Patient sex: M
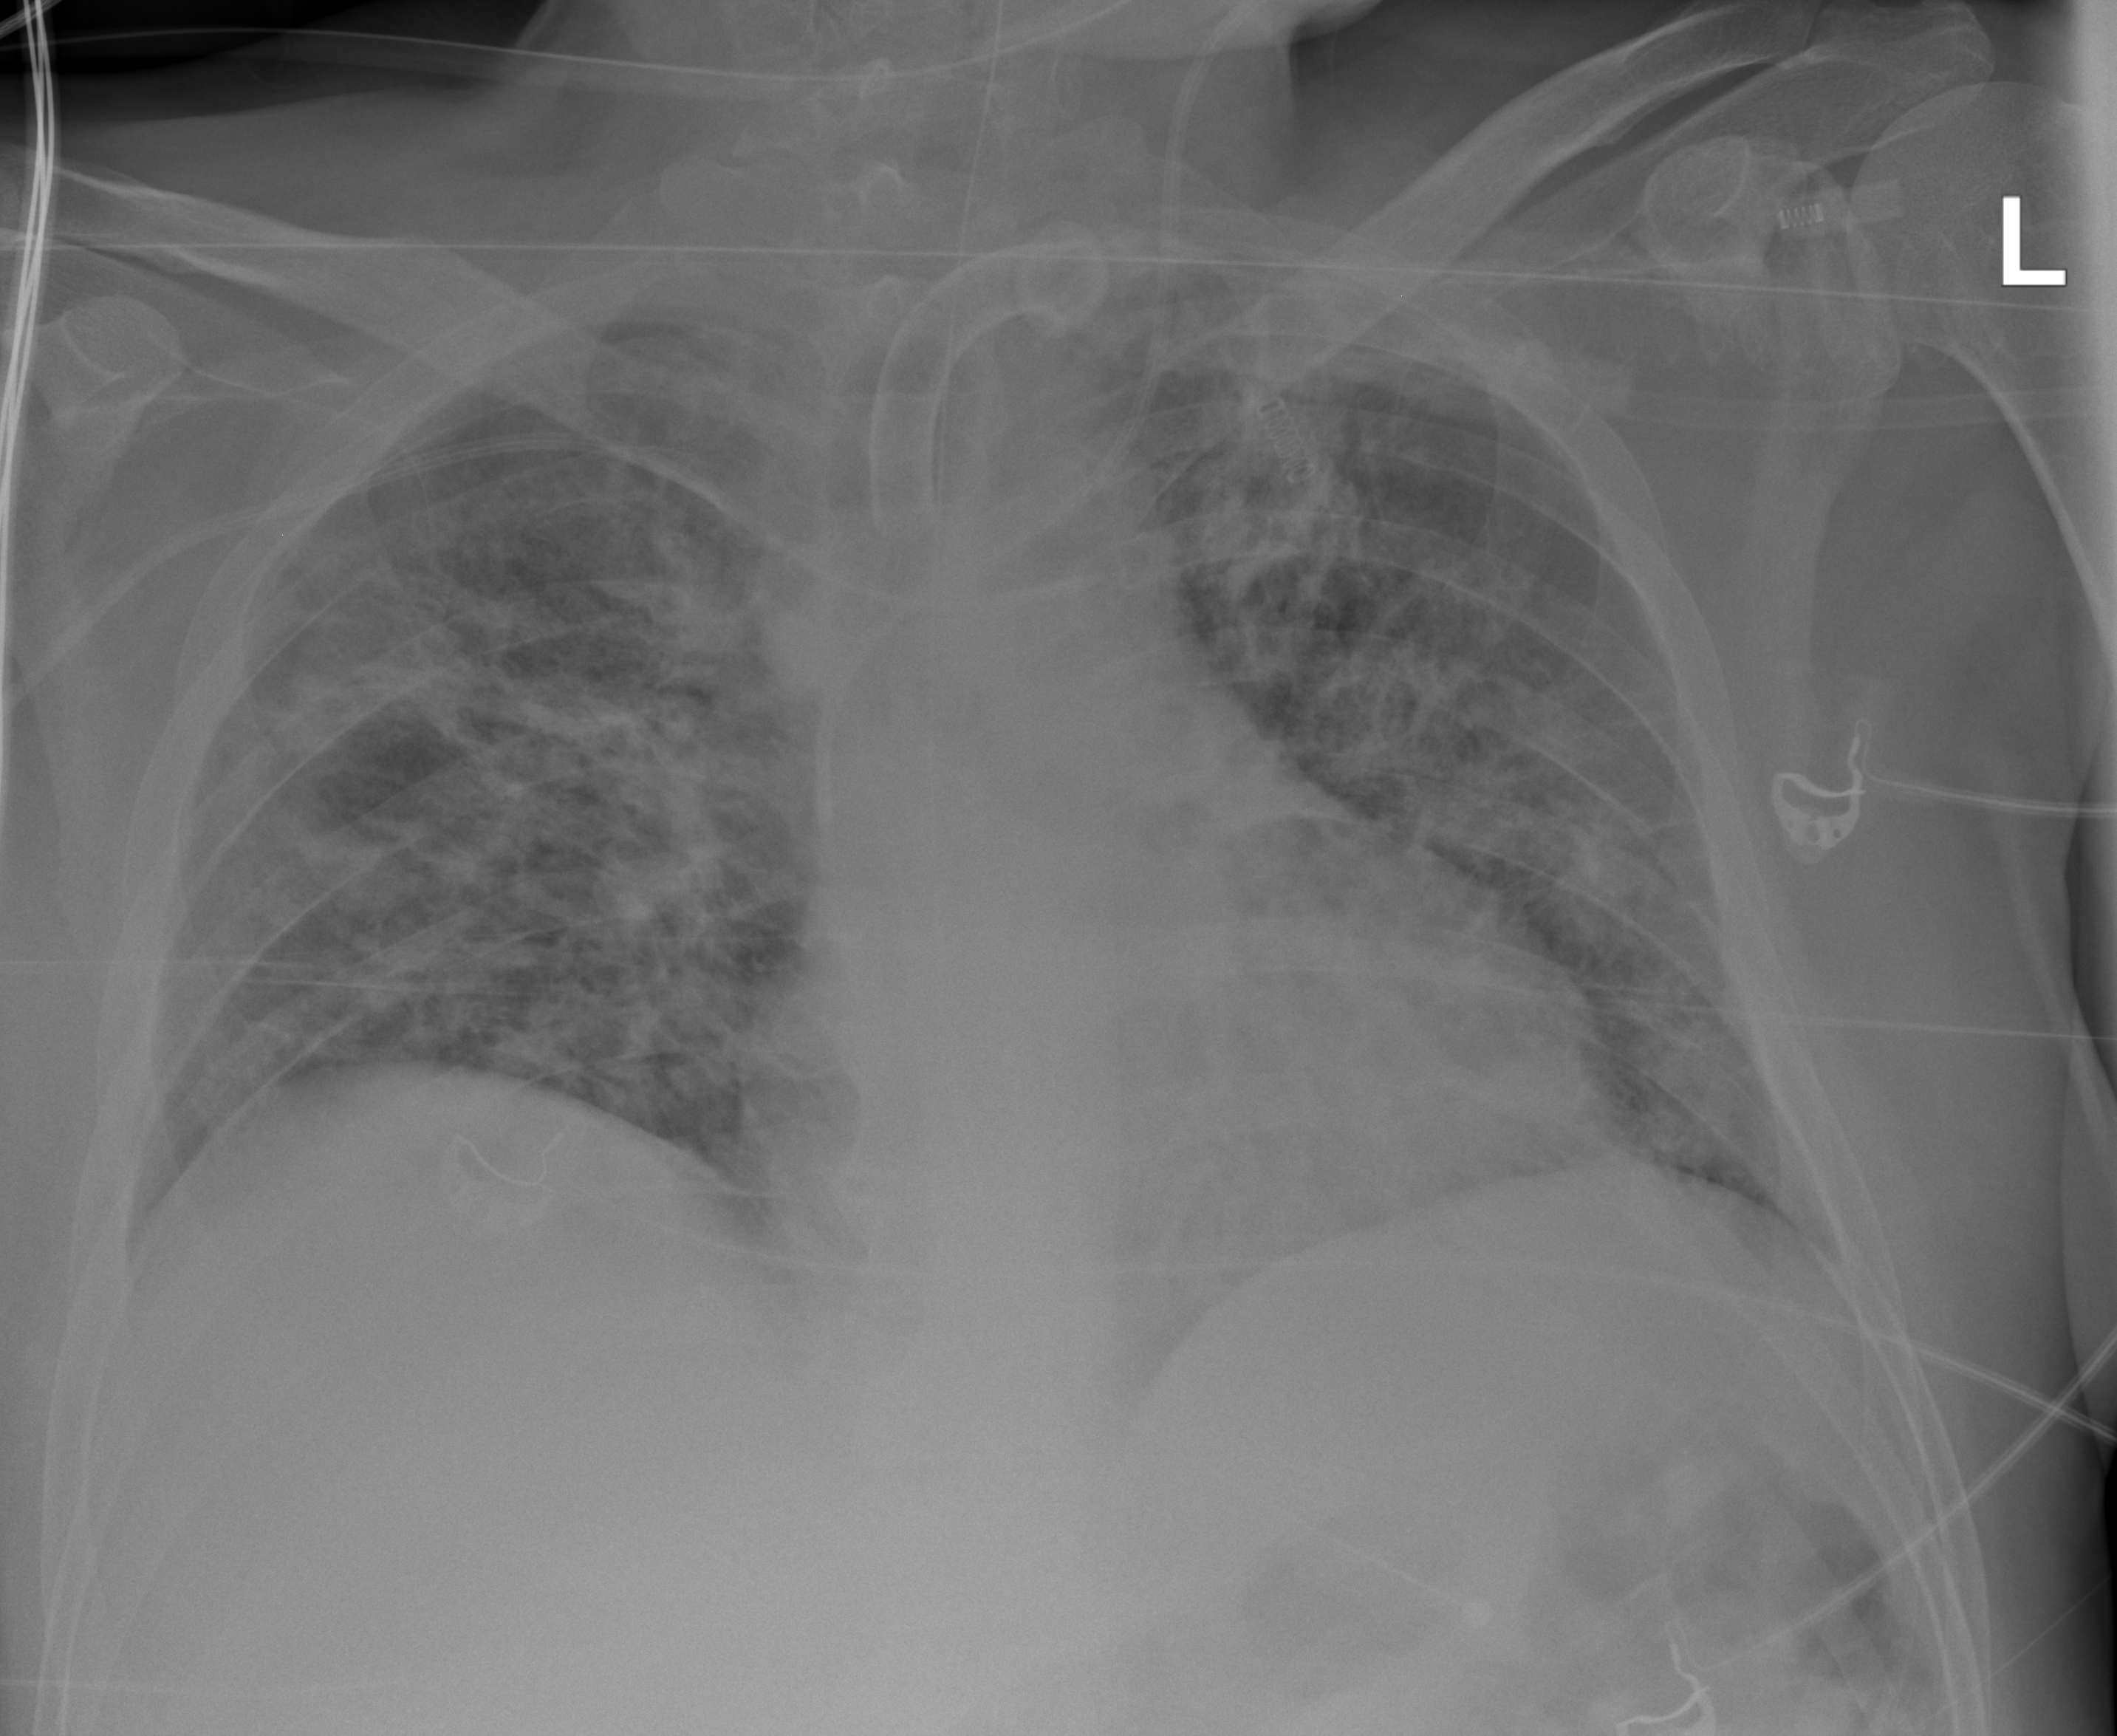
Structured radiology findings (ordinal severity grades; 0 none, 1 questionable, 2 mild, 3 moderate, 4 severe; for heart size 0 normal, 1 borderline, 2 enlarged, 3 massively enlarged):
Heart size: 1
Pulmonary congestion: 2
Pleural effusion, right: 0
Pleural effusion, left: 0
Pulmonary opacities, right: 3
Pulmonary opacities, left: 3
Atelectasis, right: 2
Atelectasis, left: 2